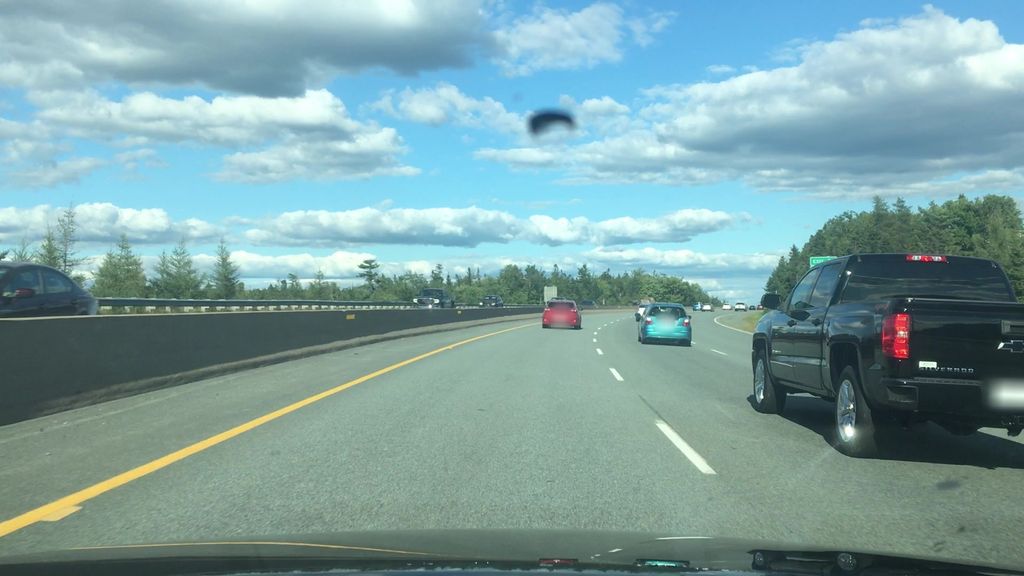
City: halifax